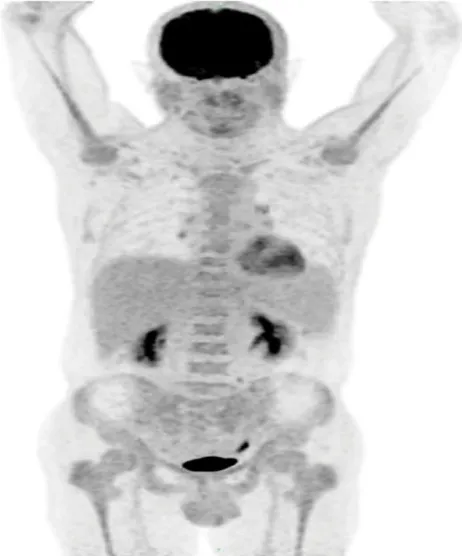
Whole-body PET-CT.
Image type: radiology (pet)